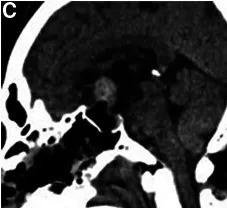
Postoperative head CT showed the residual tumor with hematoma in the suprasellar region. (C) Sagittal section.
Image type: radiology (ct)